Question: I need to overlay some textures onto a video in a layered fashion (i.e. the first texture should appear under, the second texture when they are both semi-transparent etc).
The textures all have different Z values so there should be no conflicts there. Images speak a thousand words so I have attached one below:

As you can see, the arrows are semi-transparent are cross over each other. Only the blue and red arrows seem to interact however. For arguments sake, lets say the red arrows have a z (vertical in this case) value of 4, the blue of 6 and the white of 10.
The blend function I am using is:
'gl.glBlendFunc(GL.GL_SRC_ALPHA, GL.GL_ONE_MINUS_SRC_ALPHA);'
and 'GL_DEPTH_TEST' is enabled.
I am looking for all the overlaid textures to interact the same as the red and blue ones do. i.e. You can see the red arrow beneath the white arrow and for a darker red to be shown where the darker 2 red arrows cross over. Can anyone point me in the right direction?
EDIT: Below is the code used to setup openGL for each frame render.
'''
public void display(final GL gl, final GLProjection projection, final FieldMask fieldMask)
{
layerTextureShader.updateShader(gl, projection, fieldMask);
if (useMask)
{
layerMaskShader.updateShader(gl, projection, fieldMask);
}
gl.glTexEnvf(GL.GL_TEXTURE_ENV, GL.GL_TEXTURE_ENV_MODE, GL.GL_MODULATE);
gl.glBindBuffer(GL.GL_ARRAY_BUFFER, getVertexBufferObject());
gl.glBufferData(GL.GL_ARRAY_BUFFER, getNoOfVertices() * 3 * 4, getVertices(), GL.GL_STREAM_DRAW);
gl.glBindBuffer(GL.GL_ARRAY_BUFFER, 0);
gl.glBindBuffer(GL.GL_ARRAY_BUFFER, getTexCoordBufferObject());
gl.glBufferData(GL.GL_ARRAY_BUFFER, getNoOfVertices() * 2 * 4, getTexCoords(), GL.GL_STREAM_DRAW);
gl.glBindBuffer(GL.GL_ARRAY_BUFFER, 0);
gl.glBindBuffer(GL.GL_ELEMENT_ARRAY_BUFFER, getIndicesBufferObject());
gl.glBufferData(GL.GL_ELEMENT_ARRAY_BUFFER, getNoOfIndices() * 4, getIndices(), GL.GL_STREAM_DRAW);
gl.glBindBuffer(GL.GL_ELEMENT_ARRAY_BUFFER, 0);
gl.glBindBuffer(GL.GL_ARRAY_BUFFER, getColorBufferObject());
gl.glBufferData(GL.GL_ARRAY_BUFFER, getNoOfVertices() * 4 * 4, getColors(), GL.GL_STREAM_DRAW);
gl.glBindBuffer(GL.GL_ARRAY_BUFFER, 0);
if (useMask)
{
gl.glBindBuffer(GL.GL_ARRAY_BUFFER, getMaskColorBufferObject());
gl.glBufferData(GL.GL_ARRAY_BUFFER, getNoOfVertices() * 4 * 4, getMaskColors(), GL.GL_STREAM_DRAW);
gl.glBindBuffer(GL.GL_ARRAY_BUFFER, 0);
}
gl.glEnable(GL.GL_TEXTURE_2D);
gl.glActiveTexture(GL.GL_TEXTURE0);
gl.glBindTexture(GL.GL_TEXTURE_2D, textureId);
gl.glEnable(GL.GL_BLEND);
gl.glBlendFunc(GL.GL_SRC_ALPHA, GL.GL_ONE_MINUS_SRC_ALPHA);
if (useMask)
{
gl.glBlendEquation(GL.GL_MIN);
layerMaskShader.use(gl);
display(gl, true);
layerMaskShader.release(gl);
}
gl.glBlendEquation(GL.GL_MAX);
layerTextureShader.use(gl);
display(gl, false);
layerTextureShader.release(gl);
gl.glDisable(GL.GL_TEXTURE_2D);
gl.glDepthMask(true);
gl.glDisable(GL.GL_BLEND);
}
'''
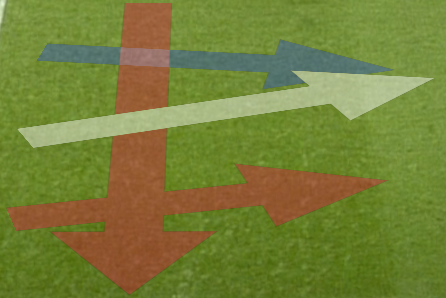
Answer: For alpha blending you need to ensure you're drawing them in the correct order or draw them with additive blending.
A common approach to do this is to separate your alpha blended items from the non-alpha blended items. Render all your standard items, sort your alpha-blended ones from back to front and render them in that order. If framerates are an issue (say if you have many items to sort) you can sort across multiple frames.